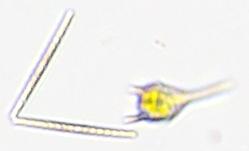
Label: Thalassionema